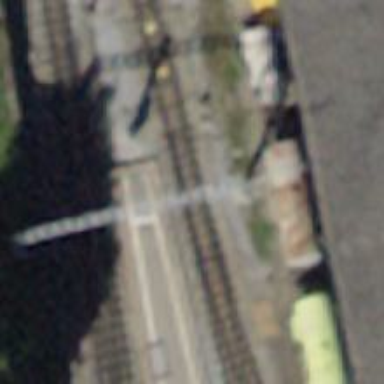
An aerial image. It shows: Railway switch.